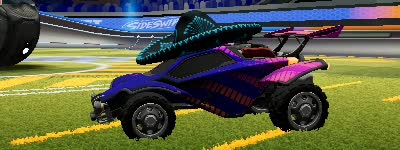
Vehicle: octane